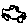
Label: car